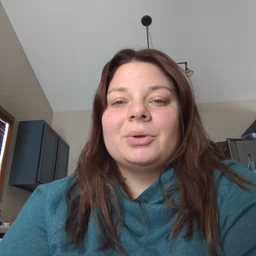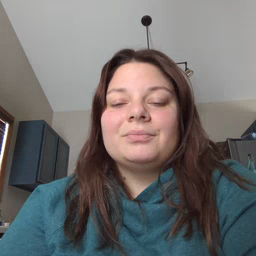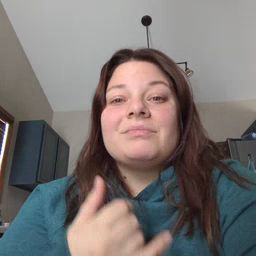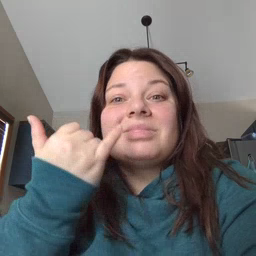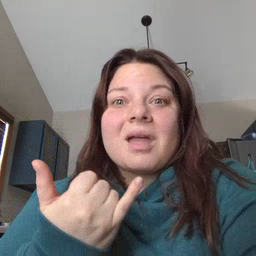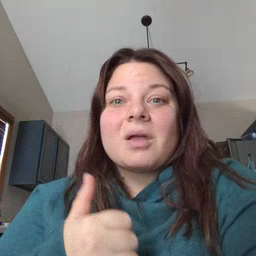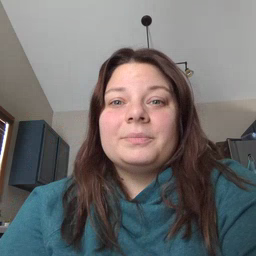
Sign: now